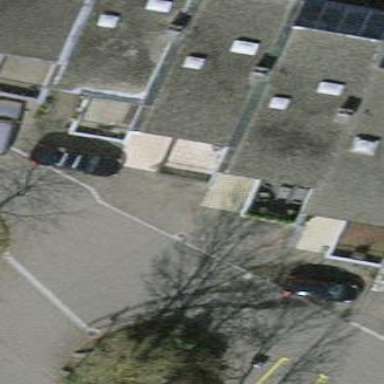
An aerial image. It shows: Terrace building.